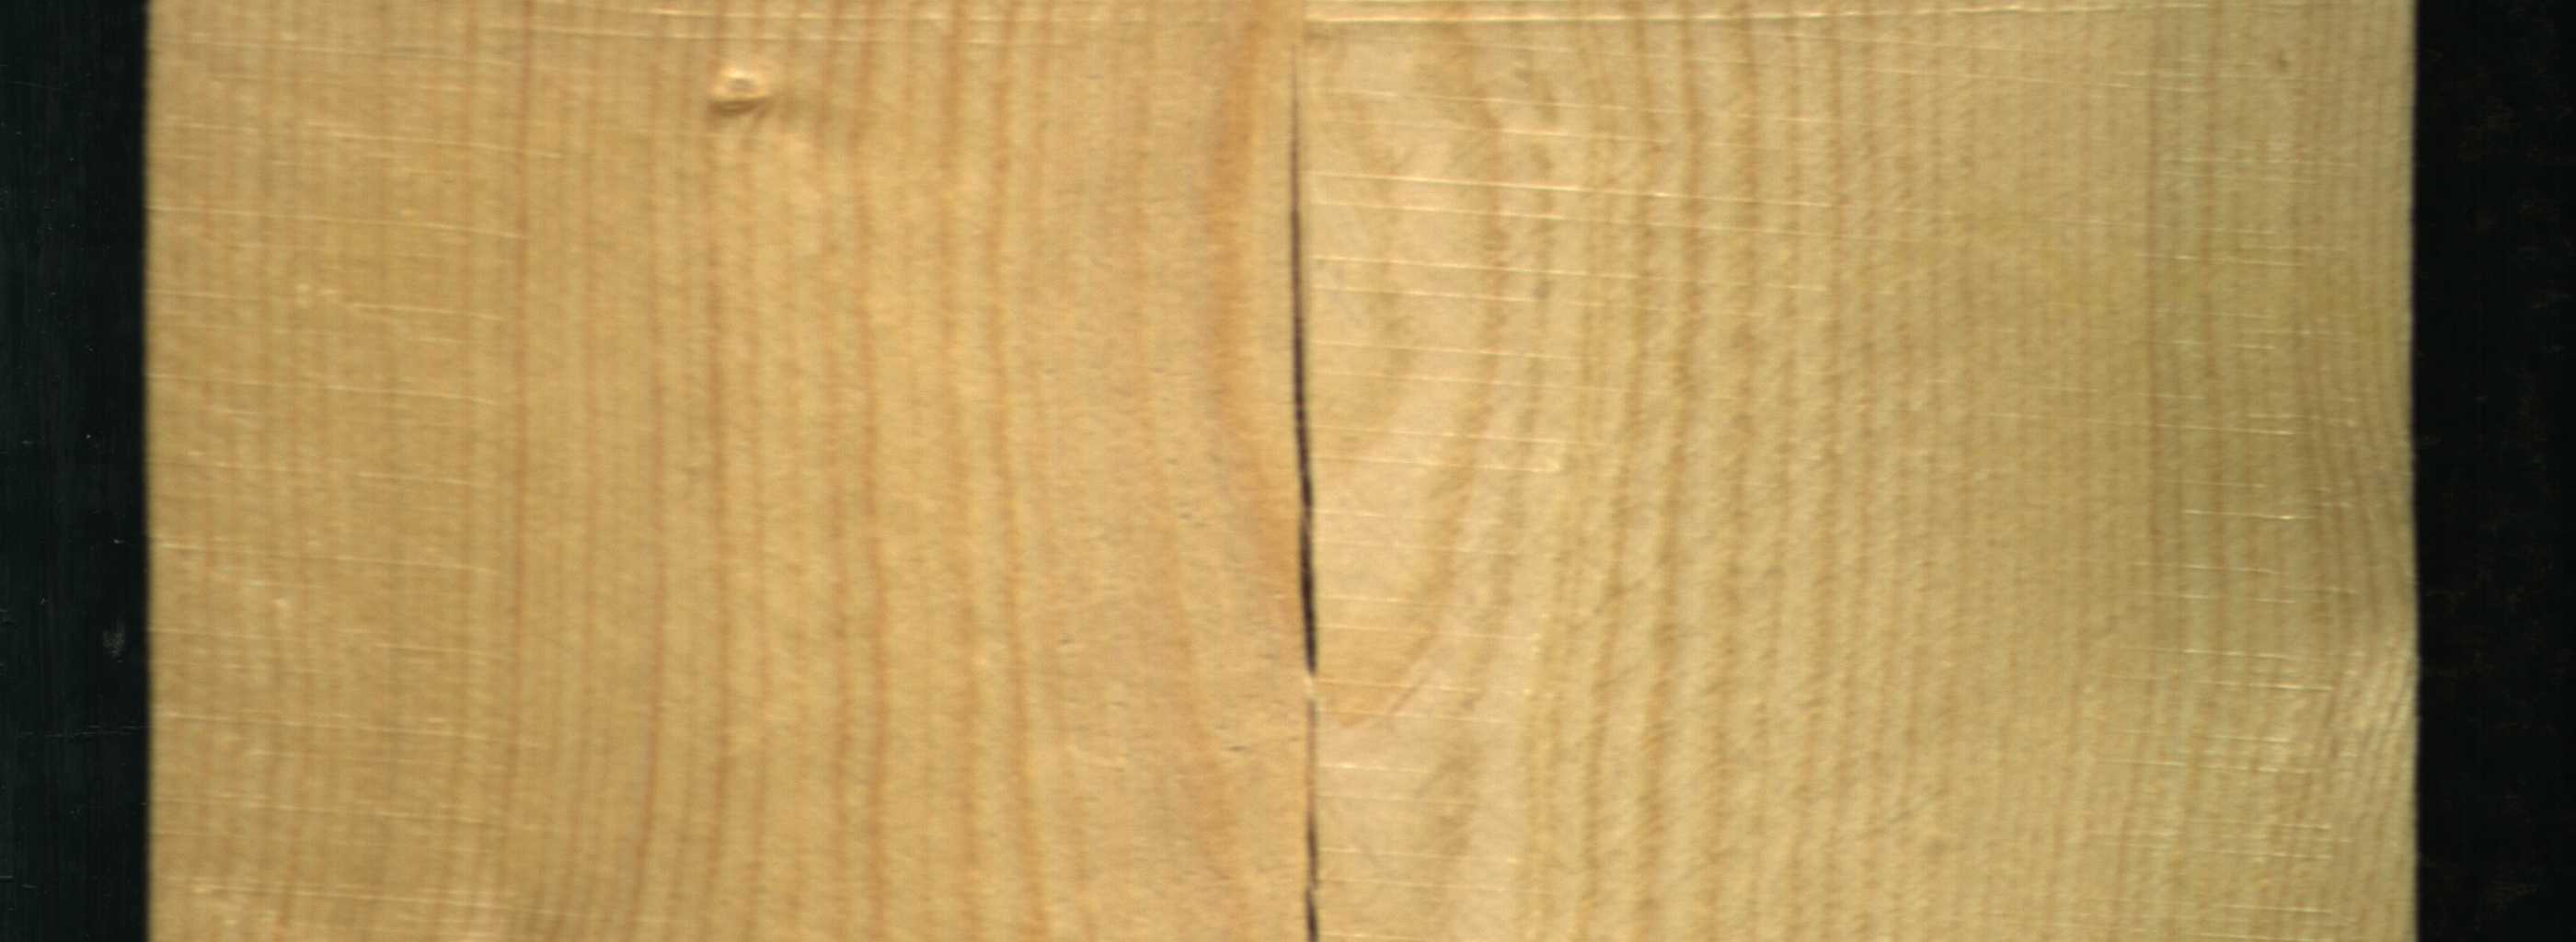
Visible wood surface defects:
Crack
Crack